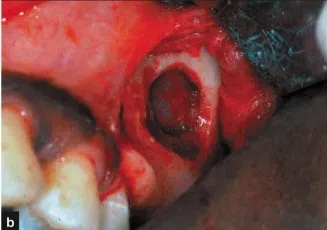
Operative photographs and radiograph.
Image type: medical_photograph (other_medical_photograph)